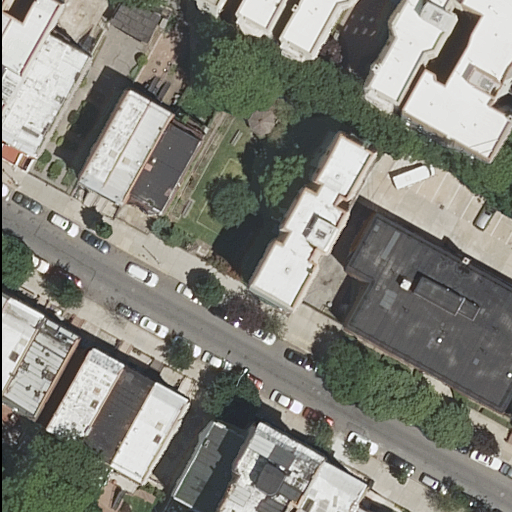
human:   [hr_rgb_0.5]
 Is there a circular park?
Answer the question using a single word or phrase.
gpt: no

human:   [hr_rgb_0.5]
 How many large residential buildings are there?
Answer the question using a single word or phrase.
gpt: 2

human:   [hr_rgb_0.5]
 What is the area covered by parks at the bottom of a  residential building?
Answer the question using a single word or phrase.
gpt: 26m2

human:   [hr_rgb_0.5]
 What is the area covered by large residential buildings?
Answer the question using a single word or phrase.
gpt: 1574m2

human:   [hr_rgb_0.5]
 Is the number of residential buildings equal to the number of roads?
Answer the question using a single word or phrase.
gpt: no

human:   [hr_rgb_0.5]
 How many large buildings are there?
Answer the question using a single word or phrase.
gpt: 2

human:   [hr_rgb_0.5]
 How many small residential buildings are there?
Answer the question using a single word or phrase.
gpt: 8

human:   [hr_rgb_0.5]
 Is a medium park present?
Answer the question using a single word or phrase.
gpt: no

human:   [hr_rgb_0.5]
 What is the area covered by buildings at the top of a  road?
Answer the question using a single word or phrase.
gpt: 2310m2

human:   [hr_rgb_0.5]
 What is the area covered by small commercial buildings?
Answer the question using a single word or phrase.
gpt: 0m2

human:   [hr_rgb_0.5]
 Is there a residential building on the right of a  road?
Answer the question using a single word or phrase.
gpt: yes

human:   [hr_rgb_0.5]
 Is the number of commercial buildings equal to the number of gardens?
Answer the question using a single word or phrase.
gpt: no

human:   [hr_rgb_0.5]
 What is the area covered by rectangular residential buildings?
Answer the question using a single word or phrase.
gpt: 1705m2

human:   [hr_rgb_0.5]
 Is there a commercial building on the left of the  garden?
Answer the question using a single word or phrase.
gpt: no

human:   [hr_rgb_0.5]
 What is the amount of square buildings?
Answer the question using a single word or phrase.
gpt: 0

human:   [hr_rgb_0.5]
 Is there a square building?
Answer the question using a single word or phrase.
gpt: no

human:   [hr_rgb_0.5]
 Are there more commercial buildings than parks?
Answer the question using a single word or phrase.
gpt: no

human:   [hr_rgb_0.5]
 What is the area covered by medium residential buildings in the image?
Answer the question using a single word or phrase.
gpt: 2521m2

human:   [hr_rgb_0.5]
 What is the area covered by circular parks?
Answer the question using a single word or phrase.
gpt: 0m2

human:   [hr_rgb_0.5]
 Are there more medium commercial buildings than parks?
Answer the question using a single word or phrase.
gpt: no

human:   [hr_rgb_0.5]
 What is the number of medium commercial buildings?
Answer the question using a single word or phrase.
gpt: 0

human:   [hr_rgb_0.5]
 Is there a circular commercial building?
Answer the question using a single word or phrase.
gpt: no

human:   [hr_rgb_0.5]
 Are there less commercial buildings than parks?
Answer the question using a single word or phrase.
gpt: yes

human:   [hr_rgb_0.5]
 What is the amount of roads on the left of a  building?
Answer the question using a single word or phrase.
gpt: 0

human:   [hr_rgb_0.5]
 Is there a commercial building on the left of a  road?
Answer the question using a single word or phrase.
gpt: no

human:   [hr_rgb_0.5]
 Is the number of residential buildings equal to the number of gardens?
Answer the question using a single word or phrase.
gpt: no

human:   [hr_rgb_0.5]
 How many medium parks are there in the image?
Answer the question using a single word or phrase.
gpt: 0

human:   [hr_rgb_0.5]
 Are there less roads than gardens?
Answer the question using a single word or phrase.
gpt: no

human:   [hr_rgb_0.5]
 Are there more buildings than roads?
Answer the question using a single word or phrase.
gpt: yes

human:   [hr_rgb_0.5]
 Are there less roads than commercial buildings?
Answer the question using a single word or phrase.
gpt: no

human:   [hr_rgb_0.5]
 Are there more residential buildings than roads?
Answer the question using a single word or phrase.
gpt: yes

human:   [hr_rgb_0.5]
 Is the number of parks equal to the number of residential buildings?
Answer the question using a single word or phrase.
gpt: no

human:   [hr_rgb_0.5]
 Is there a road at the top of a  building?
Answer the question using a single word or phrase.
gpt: yes

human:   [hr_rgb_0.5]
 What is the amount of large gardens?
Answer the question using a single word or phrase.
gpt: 1

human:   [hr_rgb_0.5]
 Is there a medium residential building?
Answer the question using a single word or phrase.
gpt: yes

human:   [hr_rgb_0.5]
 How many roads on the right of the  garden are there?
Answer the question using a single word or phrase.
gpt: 1